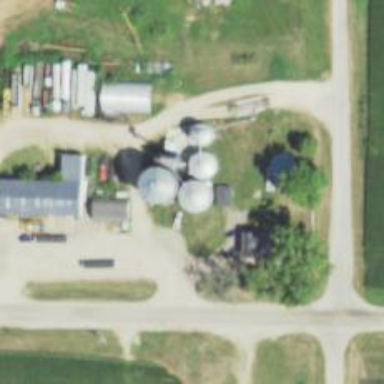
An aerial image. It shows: Silo.